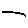
Label: cat